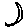
Label: moon